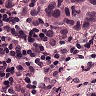
Metastatic tissue present: yes